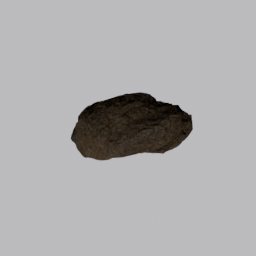
Label: nature